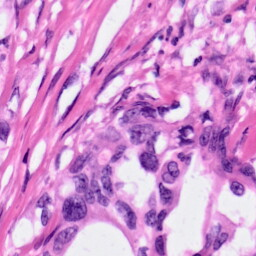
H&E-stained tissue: Pancreatic